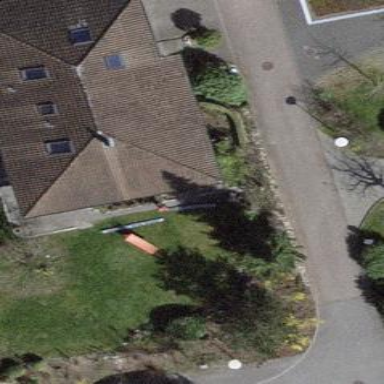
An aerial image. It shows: House with hipped roof.